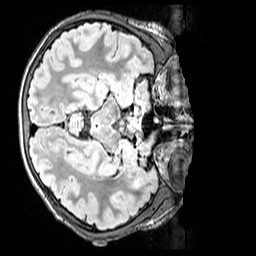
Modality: FLAIR
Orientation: axial
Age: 11
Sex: male
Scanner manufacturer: siemens
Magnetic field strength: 3 T
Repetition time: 5 s
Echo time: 0.388 s